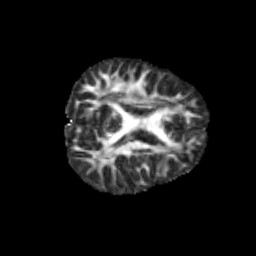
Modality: FA
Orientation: axial
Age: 10
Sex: male
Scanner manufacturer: siemens
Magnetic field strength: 3 T
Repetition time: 3.8 s
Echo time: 0.07 s